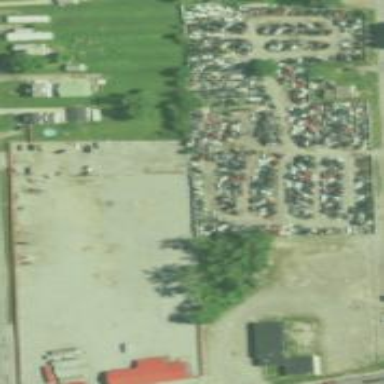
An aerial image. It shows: Scrap yard situated in industrial area.